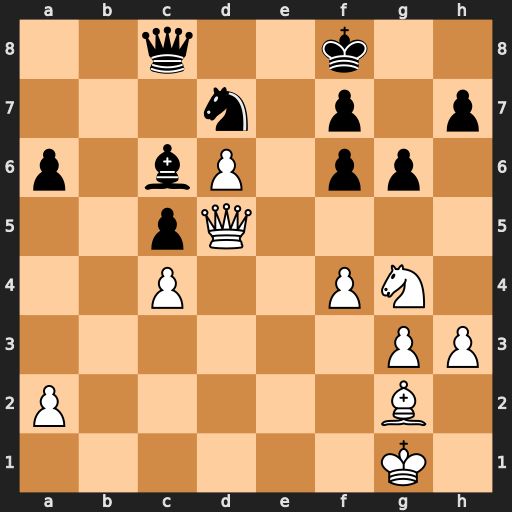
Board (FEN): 2q2k2/3n1p1p/p1bP1pp1/2pQ4/2P2PN1/6PP/P5B1/6K1
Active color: w
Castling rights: -
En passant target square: -
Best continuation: Qxc6 Qxc6 Bxc6